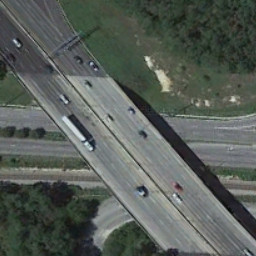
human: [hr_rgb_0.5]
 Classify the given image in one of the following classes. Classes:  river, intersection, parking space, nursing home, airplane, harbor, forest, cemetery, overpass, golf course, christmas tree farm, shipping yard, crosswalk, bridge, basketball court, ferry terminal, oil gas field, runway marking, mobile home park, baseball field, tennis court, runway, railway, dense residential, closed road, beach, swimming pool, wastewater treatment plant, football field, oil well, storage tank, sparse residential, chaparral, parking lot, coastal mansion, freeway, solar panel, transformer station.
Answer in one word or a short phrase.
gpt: overpass